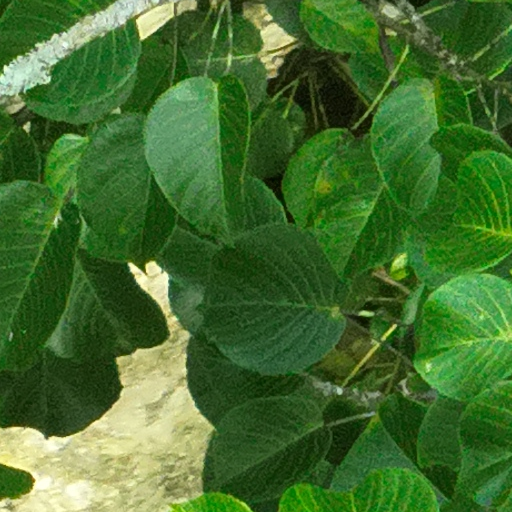
Species: Hura crepitans
GBIF accepted scientific name: Hura crepitans
Crown area (m\u00b2): 415.0